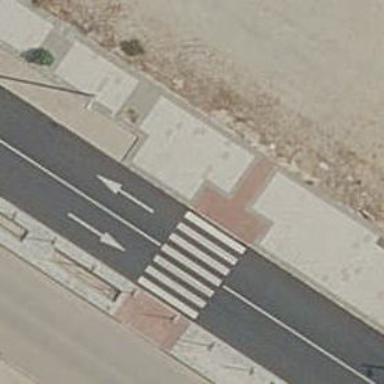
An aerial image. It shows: Pedestrian road.